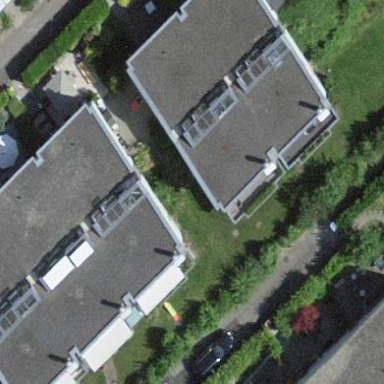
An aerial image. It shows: Building.